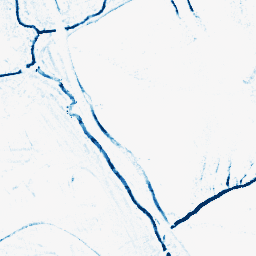
Category: morphological
Decomposition family: morphological_square
Decomposition parameters: operation: closing
size: 5
Upsampling method: quintic
Upsampling parameters: scale: 2
Upsampling scale: 2